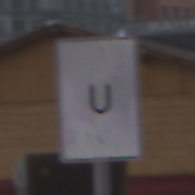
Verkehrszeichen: AnkuendigungOderFortsetzungUmleitungOhnePfeilsymbol
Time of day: MorningAfternoon
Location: Outdoor (Urban)
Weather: Overcast
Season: NotSpecified
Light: Natural